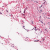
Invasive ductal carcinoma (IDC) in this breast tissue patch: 0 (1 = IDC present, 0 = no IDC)